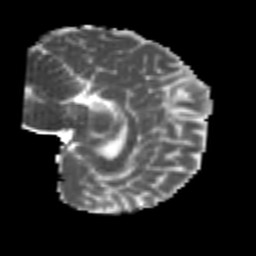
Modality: MD
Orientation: sagittal
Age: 26
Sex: female
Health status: healthy
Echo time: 0.074 s